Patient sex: F
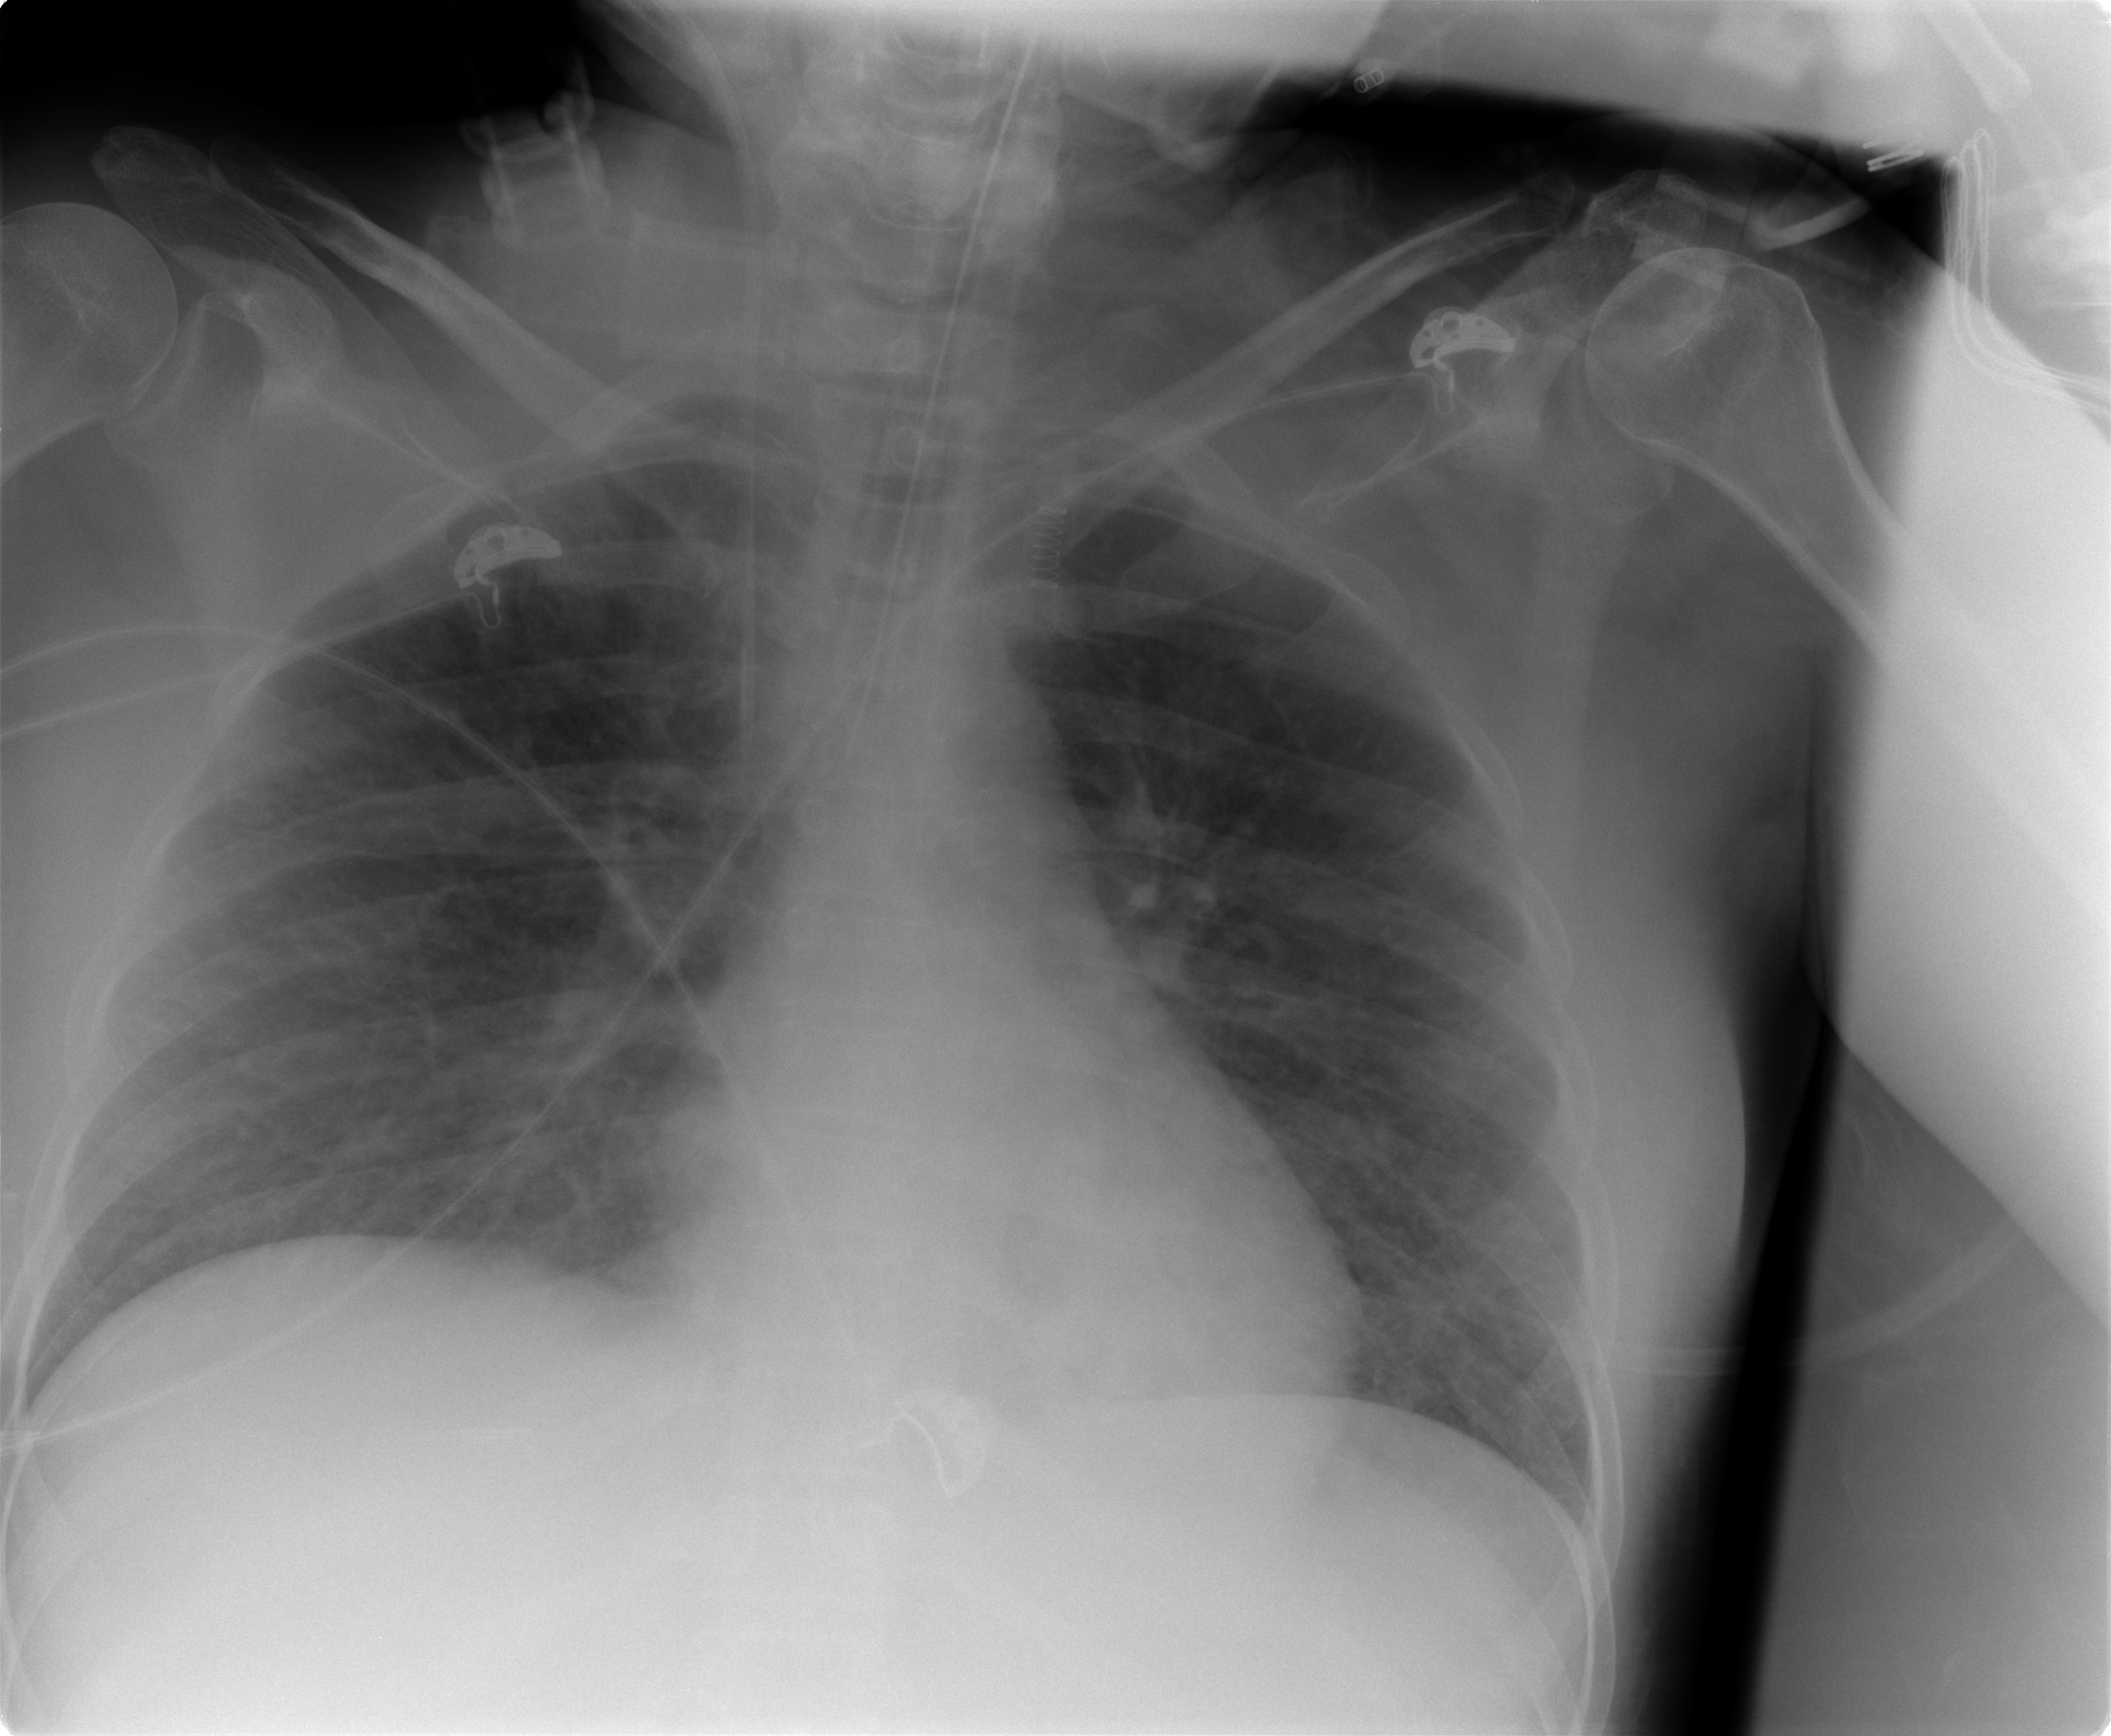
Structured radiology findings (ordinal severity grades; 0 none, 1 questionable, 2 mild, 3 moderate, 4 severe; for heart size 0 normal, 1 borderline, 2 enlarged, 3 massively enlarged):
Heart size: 0
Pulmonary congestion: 2
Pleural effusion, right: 0
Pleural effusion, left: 0
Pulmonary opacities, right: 0
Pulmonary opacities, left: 0
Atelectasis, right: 0
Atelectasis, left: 0